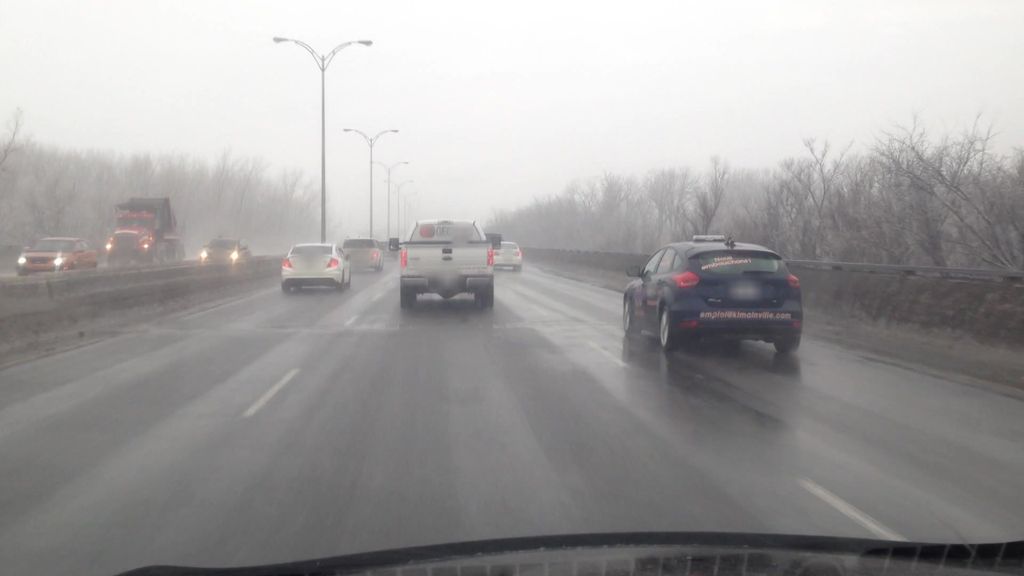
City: montreal